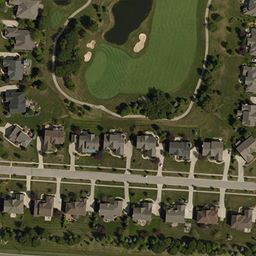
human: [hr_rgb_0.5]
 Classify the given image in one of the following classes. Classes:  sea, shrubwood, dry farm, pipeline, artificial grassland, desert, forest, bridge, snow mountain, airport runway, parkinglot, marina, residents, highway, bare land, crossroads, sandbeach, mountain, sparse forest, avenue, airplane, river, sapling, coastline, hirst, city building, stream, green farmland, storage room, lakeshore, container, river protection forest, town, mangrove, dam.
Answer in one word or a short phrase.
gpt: town